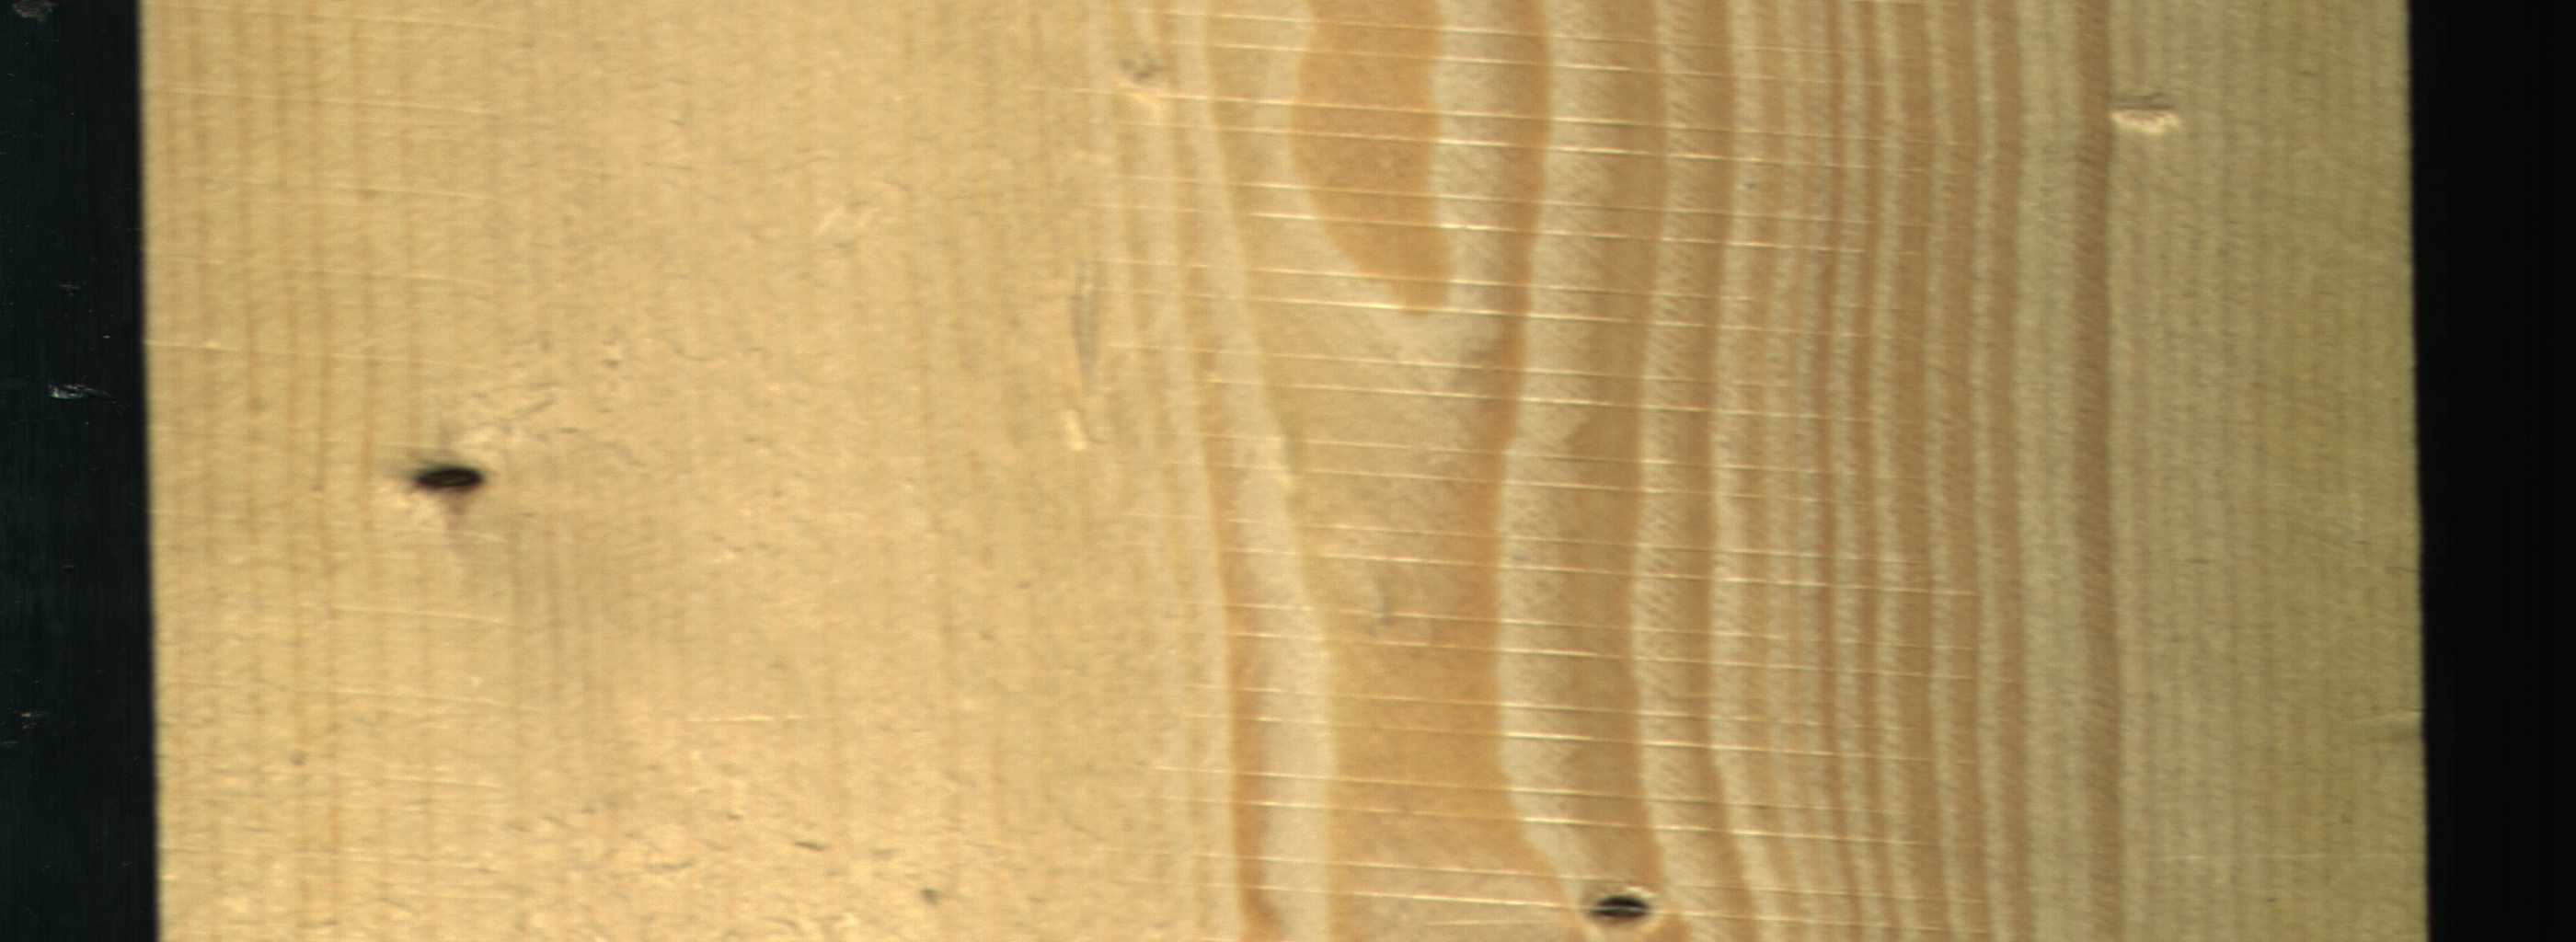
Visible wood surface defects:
Dead_Knot
Dead_Knot